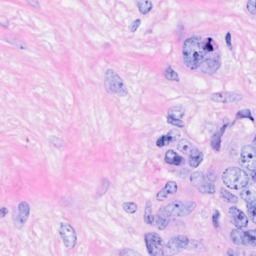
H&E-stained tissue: Breast